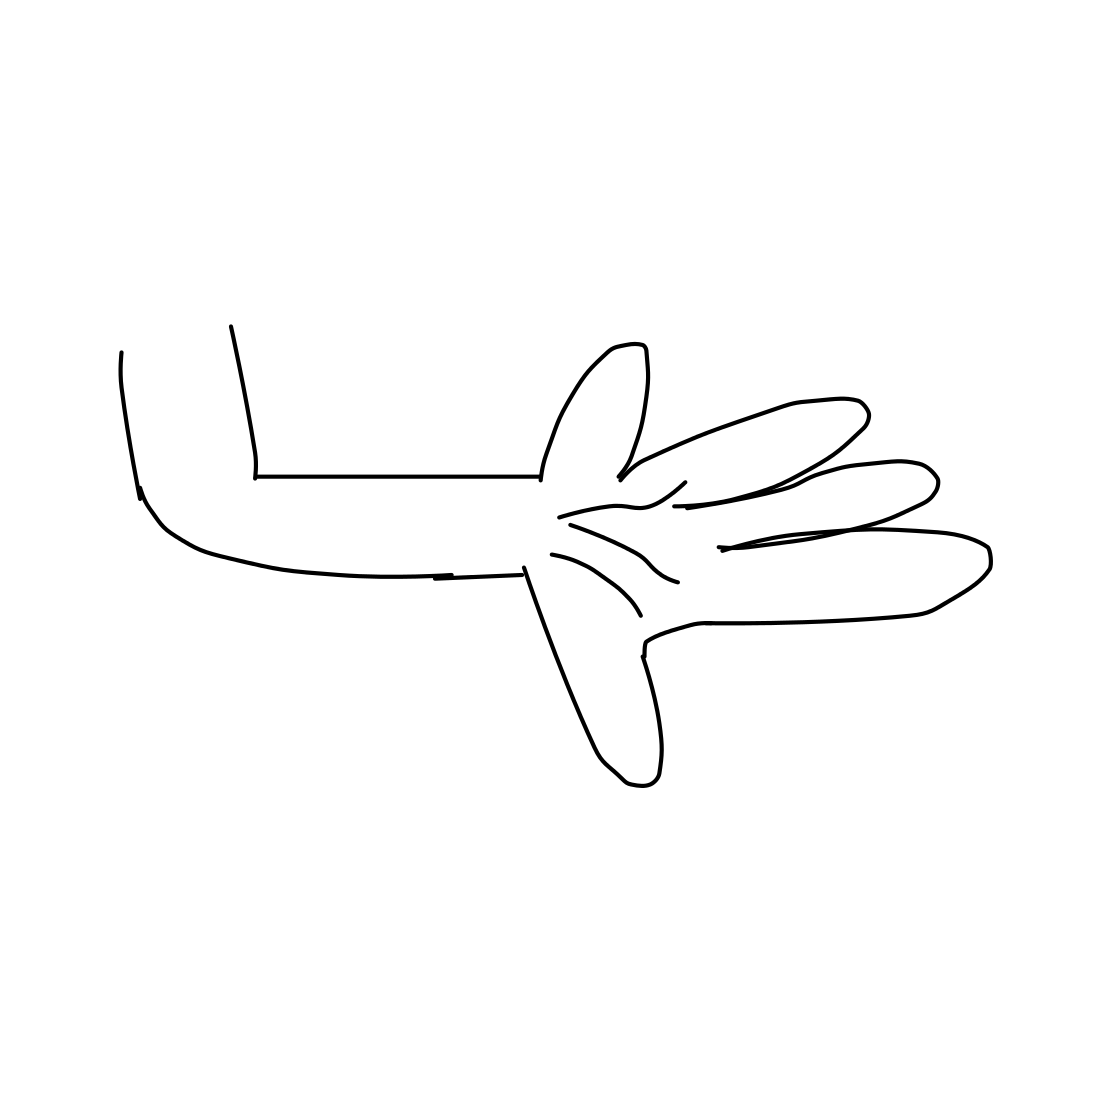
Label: arm